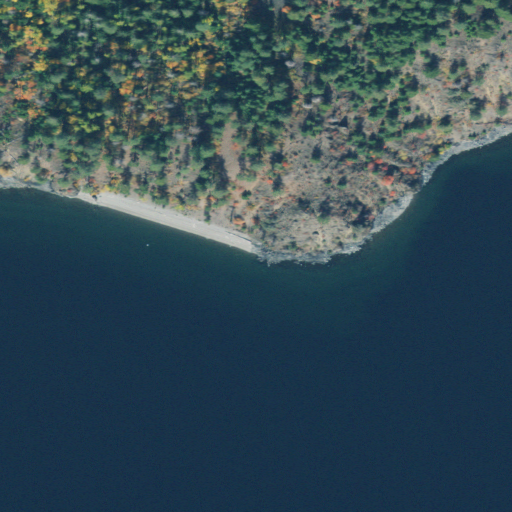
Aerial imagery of cape in Idaho named Mineral Point containing open water, evergreen forest, and shrub